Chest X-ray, AP view. Patient: 30 years old, sex M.
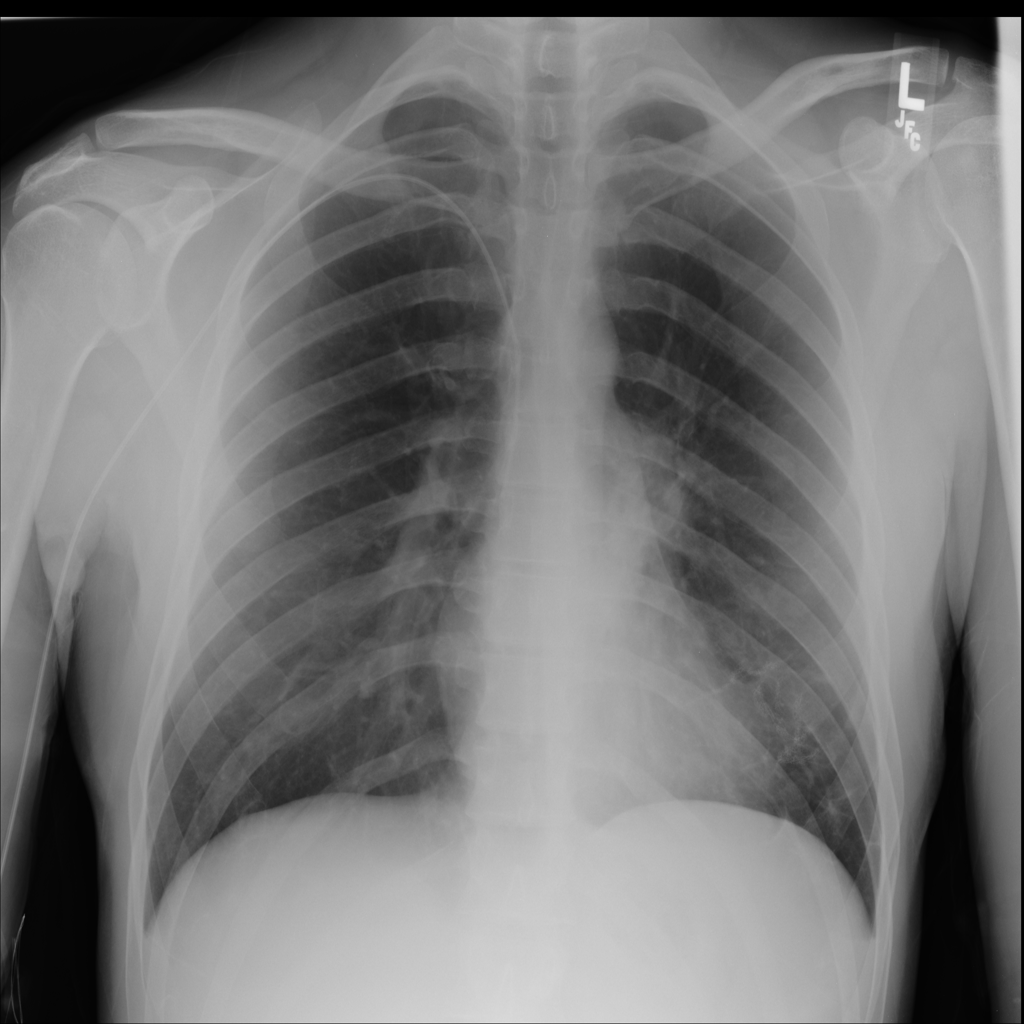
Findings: No Finding